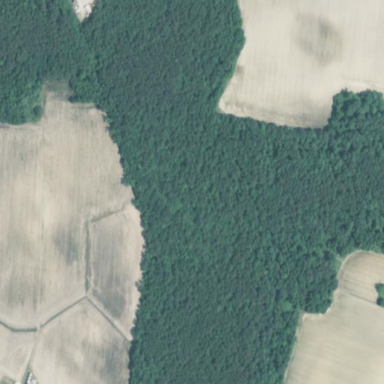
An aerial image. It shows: Mixed woodland area with variety of leaf types and cycles.